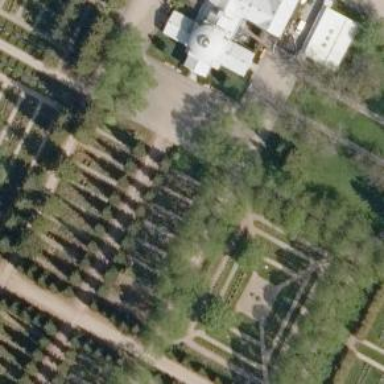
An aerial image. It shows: Sector in the cemetery.